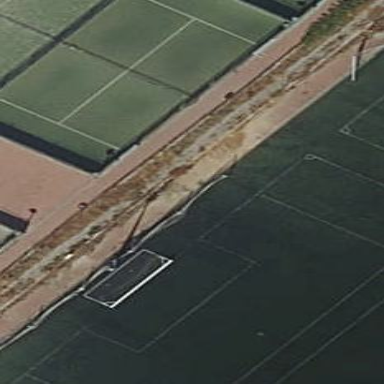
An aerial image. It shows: Artificial turf pitch used for leisure activities.